Field crop: maize
Growth stage: 2
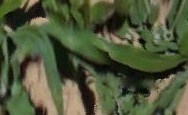
Species: maize